Question: This is my code
'''
<?php header("Content-type: text/css; charset: UTF-8");
// Admin Color Define //
$admint = "Admin";
$admincolor = mysql_query("SELECT * FROM shout_titles WHERE title = '".$admint."'");
$gac = mysql_fetch_array($admincolor);
// Co-Admin Color Define //
$cadmint = "Co-Admin";
$cacolor = mysql_query("SELECT * FROM shout_titles WHERE title = '".$cadmint."'");
$gcac = mysql_fetch_array($cacolor);
// Moderator Color Define //
$modt = "Moderator";
$modcolor = mysql_query("SELECT * FROM shout_titles WHERE title = '".$modt."'");
$gmodc = mysql_fetch_array($modcolor);
// Banned Color Define //
$bannedt = "Banned";
$bancolor = mysql_query("SELECT * FROM shout_titles WHERE title = '".$bannedt."'");
$gbanc = mysql_fetch_array($bancolor);
// New Color Define //
?>
div#shoutbox {
border: 1px solid #000000;
width: 500px;
height: 1000px;
overflow: scroll;
overflow-x: hidden;
word-wrap: break-word;
color: #000000;
background: #FFFFFF;
font-family: Arial, Helvetica, sans-serif;
position: relative;
left: 15px;
}
a{
font-weight: bold;
}
.bgOn, .bgOff {
padding: 2px;
}
.bgOn {
background-color: #FFFFFF;
color: #000000;
}
.bgOn a {
color: #000000;
}
.bgOff {
background-color: #EBEBEB;
color: #000000;
}
.bgOff a {
color: #000000;
}
.date {
text-align: right;
font-size: 80%;
}
.delete, a.delete {
color: #F00;
font-weight: bold;
}
.ban, a.ban {
font-weight: bold;
}
.title {
font-weight: bold;
}
.group<?=$admint?> .title {
color: <?=$gac['color']?>;
}
.group<?=$modt?> .title {
color: <?=$gmodc['color']?>;
}
.group<?=$cadmin?> .title {
color: <?=$gcac['color']?>;
}
.group<?=$banned?> .title {
color: <?=$gbanc['color']?>;
}
'''
This is how I have the call
'<link rel="stylesheet" href="shoutbox.php" media="screen">'
the code 'div#shoutbox' and all of the classes starting with 'group' are not working. Everything else works fine.
Here is the output I get.

This is the first time I have written a style sheet with php, its not that much different so I am not sure why it's not working.
It is probably something silly that I have missed but I cannot identify it.
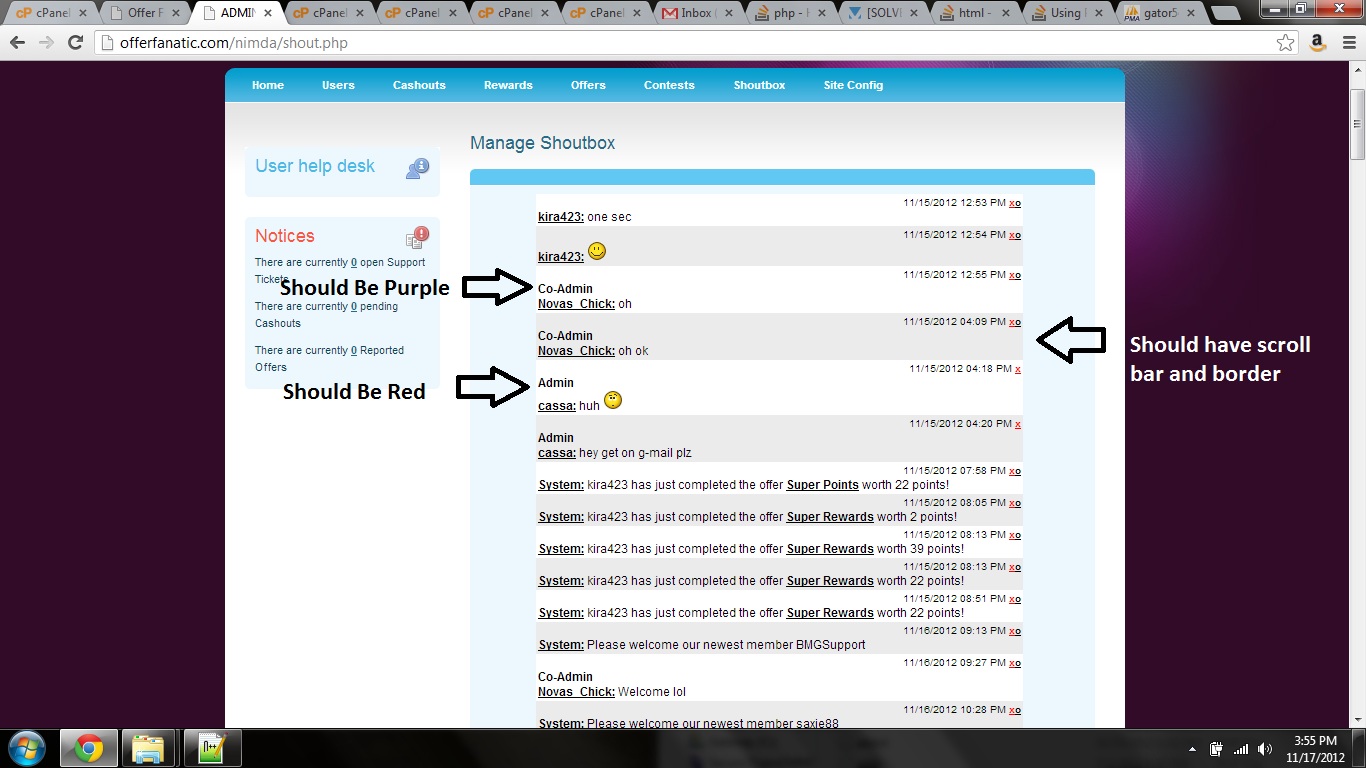
Answer: Check your rendered CSS File and see if there are any issues and/or paste it here :)